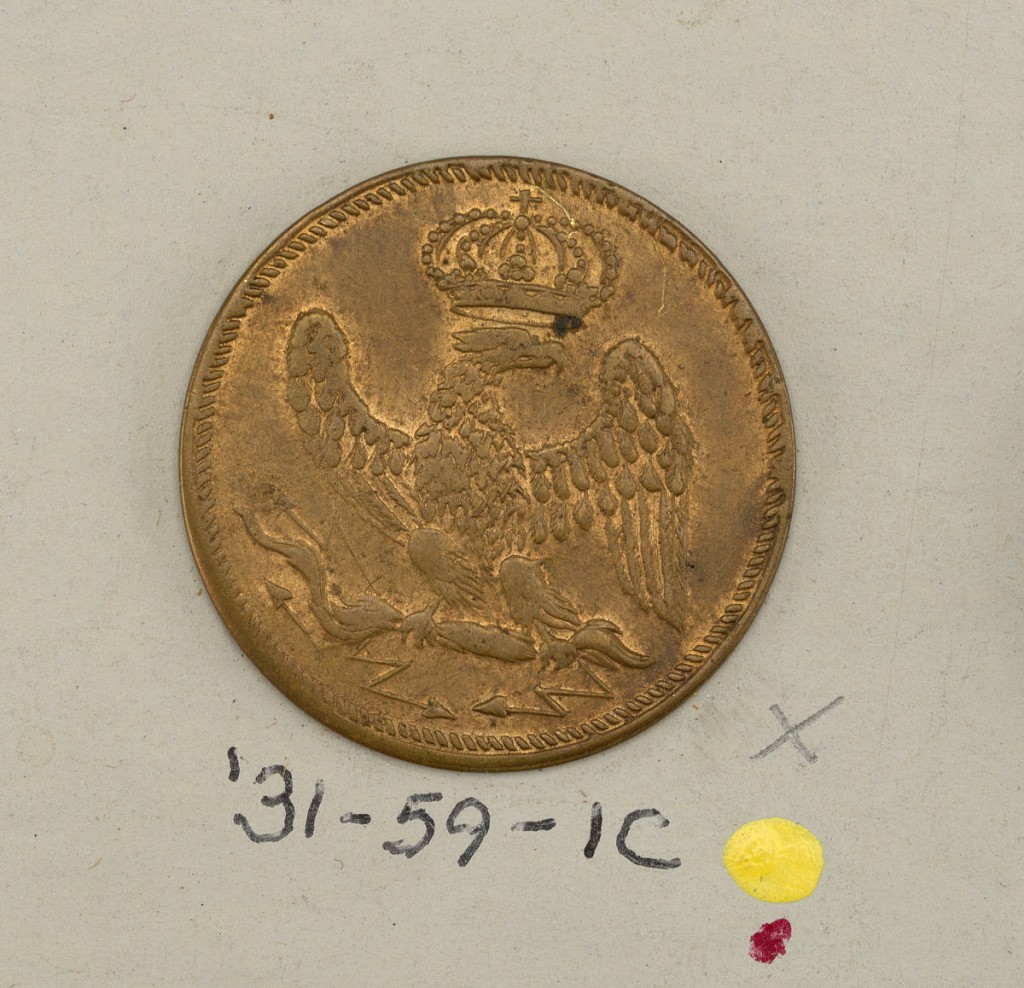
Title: Button
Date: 19th century
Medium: bronze
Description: imperial crown over eagle with thunderbolts - missing shank - button for office of the Imperial Guard [of 1804-1815].

On card 57